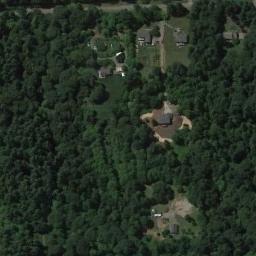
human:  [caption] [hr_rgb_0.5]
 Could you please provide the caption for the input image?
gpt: The grass is in the middle of the forest with some houses .

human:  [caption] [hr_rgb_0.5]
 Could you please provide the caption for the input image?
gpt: Many buildings in the dense forest .

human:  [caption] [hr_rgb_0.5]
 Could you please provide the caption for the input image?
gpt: The forest has a lot of dense dark green trees and some clearings and some houses are also in the forest .

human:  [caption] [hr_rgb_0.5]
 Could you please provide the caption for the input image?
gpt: This is a dense forest .

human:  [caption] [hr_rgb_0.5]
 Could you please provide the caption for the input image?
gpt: There are some buildings in the middle of a dense green forest .